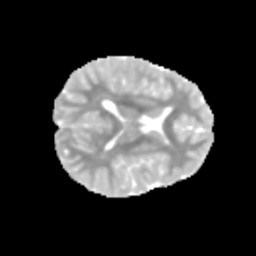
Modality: MD
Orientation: axial
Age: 9
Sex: male
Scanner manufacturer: siemens
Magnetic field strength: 3 T
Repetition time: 3.8 s
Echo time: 0.07 s